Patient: sex M, age 76
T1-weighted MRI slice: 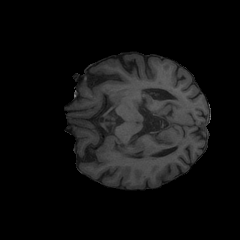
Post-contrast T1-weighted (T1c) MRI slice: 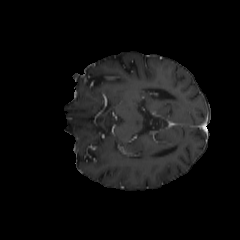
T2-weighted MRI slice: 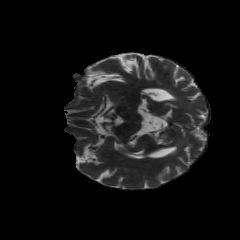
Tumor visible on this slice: no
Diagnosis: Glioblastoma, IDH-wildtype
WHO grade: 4